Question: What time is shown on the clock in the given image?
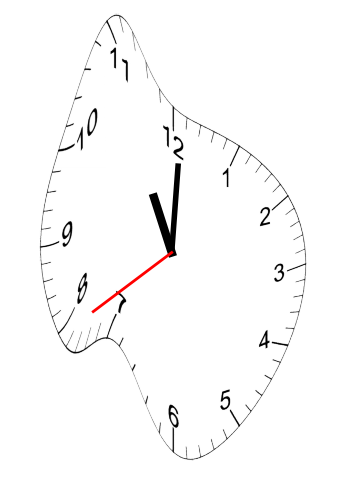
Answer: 11:00:39